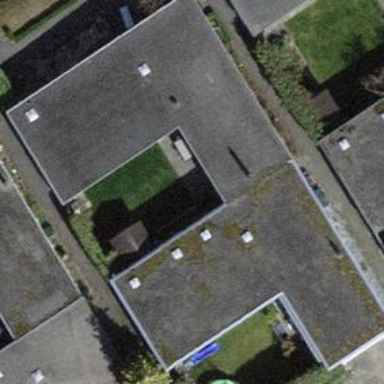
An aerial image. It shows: Residential building with flat roof.